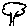
Label: tree